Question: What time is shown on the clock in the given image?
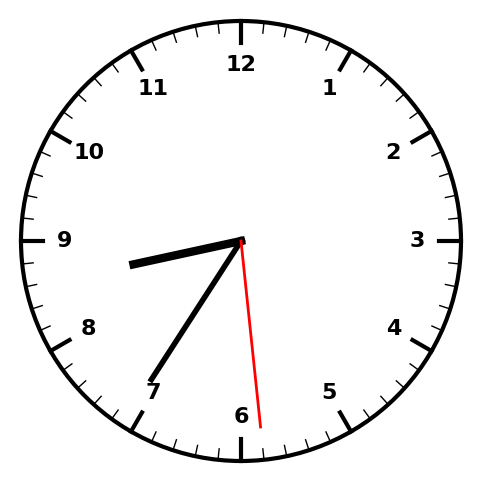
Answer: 08:35:29